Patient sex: M
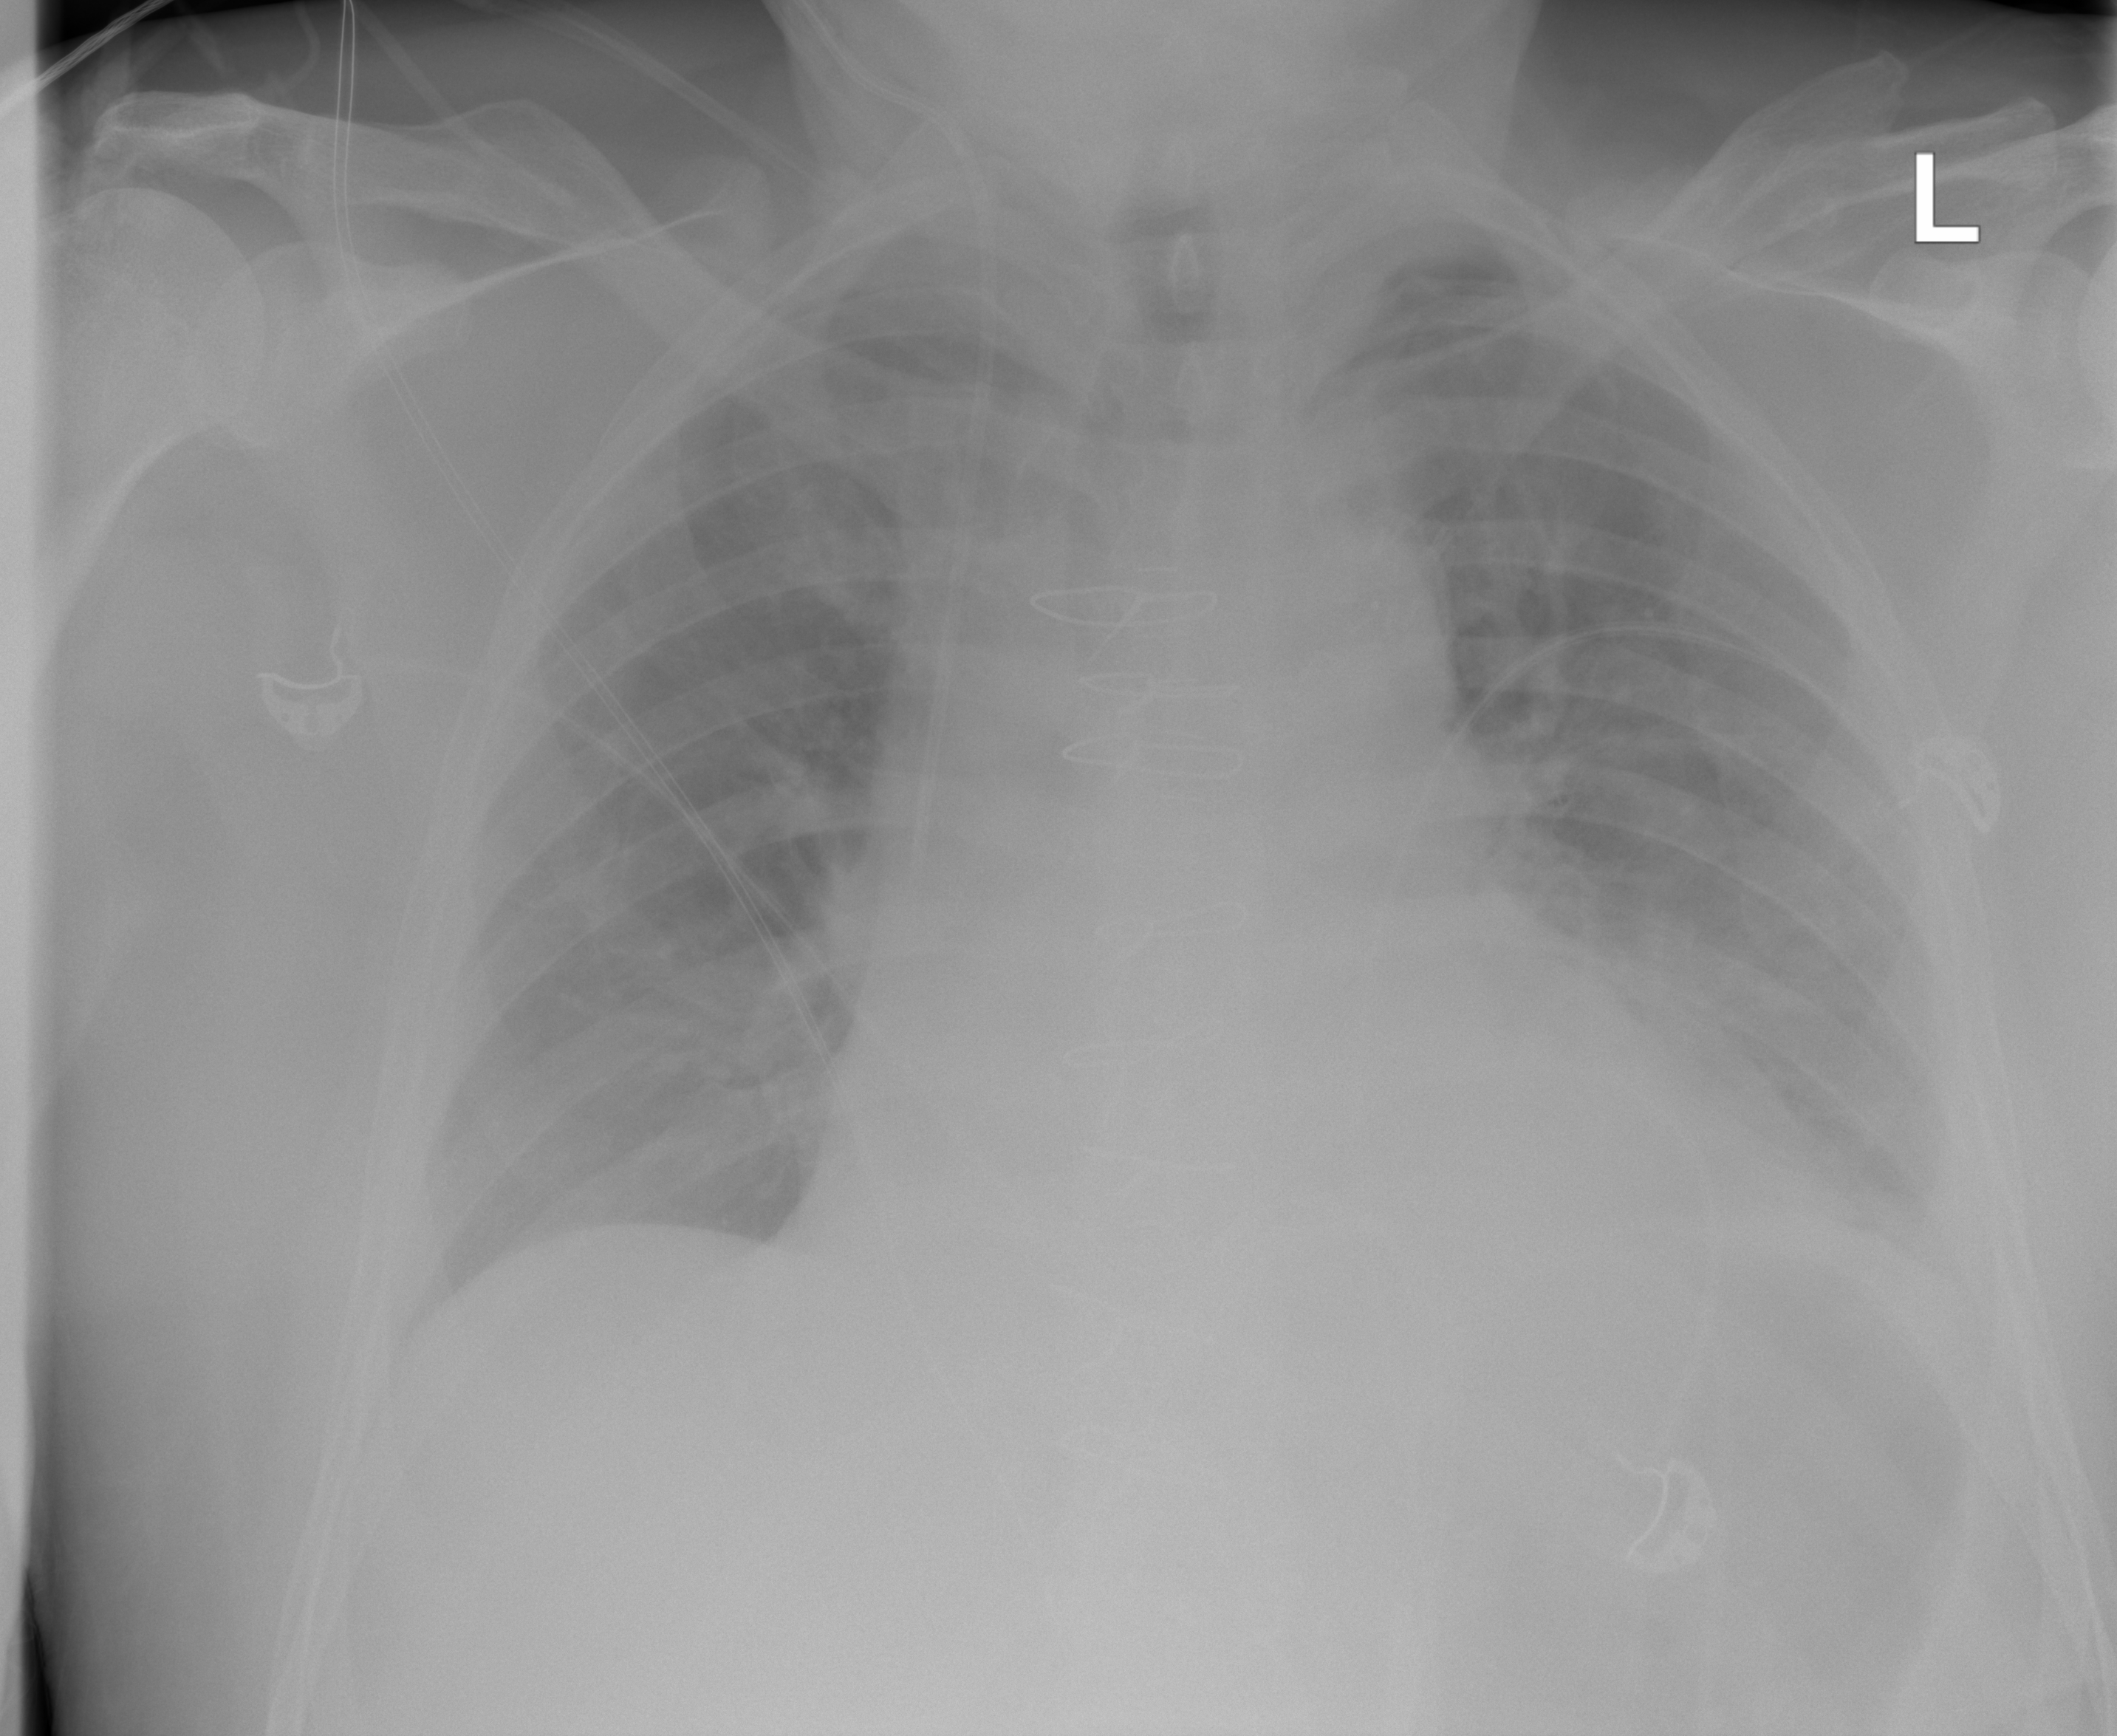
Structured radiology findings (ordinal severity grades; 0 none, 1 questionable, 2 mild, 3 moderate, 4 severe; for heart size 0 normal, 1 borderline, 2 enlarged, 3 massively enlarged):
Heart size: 2
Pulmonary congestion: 1
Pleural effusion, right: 2
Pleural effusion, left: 2
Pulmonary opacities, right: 0
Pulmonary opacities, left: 0
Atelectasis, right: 2
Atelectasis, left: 2